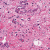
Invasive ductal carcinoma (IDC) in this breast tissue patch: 0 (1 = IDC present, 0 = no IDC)